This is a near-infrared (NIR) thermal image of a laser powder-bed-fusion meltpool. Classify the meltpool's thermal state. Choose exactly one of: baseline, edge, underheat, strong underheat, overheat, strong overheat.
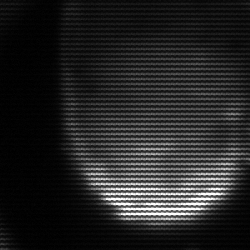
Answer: edge